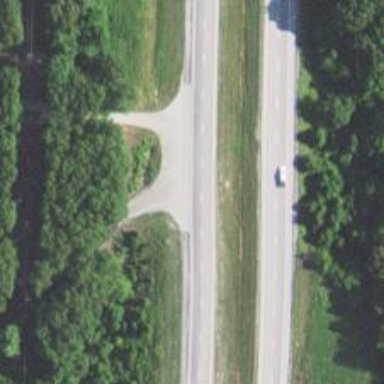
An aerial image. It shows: This image shows trunk highway that functions as expressway.